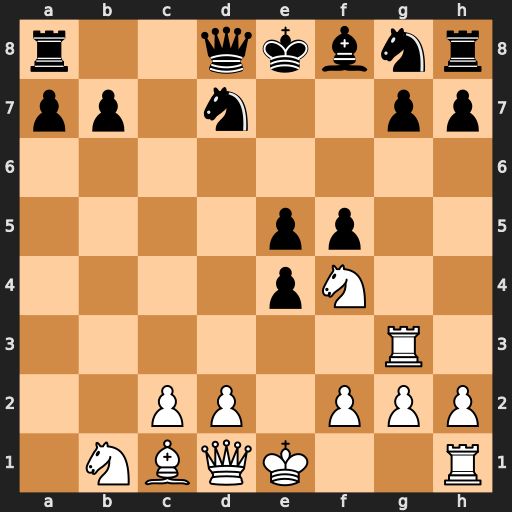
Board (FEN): r2qkbnr/pp1n2pp/8/4pp2/4pN2/6R1/2PP1PPP/1NBQK2R
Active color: w
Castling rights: Kkq
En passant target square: -
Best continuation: Qh5+ g6 Rxg6